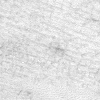
Atmospheric dust classification: not_dusty